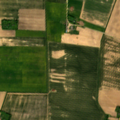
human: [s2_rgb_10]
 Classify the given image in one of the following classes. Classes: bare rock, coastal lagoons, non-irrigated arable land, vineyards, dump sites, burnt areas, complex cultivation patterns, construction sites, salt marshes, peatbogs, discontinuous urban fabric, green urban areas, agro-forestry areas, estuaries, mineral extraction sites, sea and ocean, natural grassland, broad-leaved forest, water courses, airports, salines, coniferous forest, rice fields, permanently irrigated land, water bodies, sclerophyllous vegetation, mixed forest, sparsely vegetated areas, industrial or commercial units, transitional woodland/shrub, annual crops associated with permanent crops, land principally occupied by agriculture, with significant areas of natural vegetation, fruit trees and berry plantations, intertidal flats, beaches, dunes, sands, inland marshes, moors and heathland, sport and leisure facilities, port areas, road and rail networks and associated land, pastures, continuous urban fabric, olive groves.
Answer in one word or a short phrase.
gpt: non-irrigated arable land, land principally occupied by agriculture, with significant areas of natural vegetation